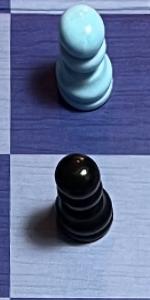
Label: Pawn_Black